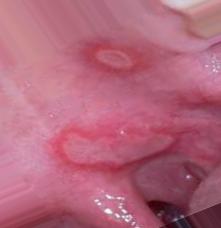
Condition: Mouth Ulcer